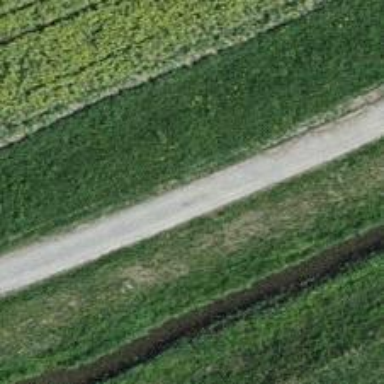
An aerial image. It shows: Unpaved track with grade2 tracktype.